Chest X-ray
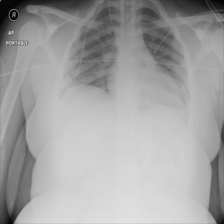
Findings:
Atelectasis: negative
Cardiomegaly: negative
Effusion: negative
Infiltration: negative
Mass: negative
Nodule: negative
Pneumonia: negative
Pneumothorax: negative
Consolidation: negative
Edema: negative
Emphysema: negative
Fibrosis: negative
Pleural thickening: negative
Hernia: negative